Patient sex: M
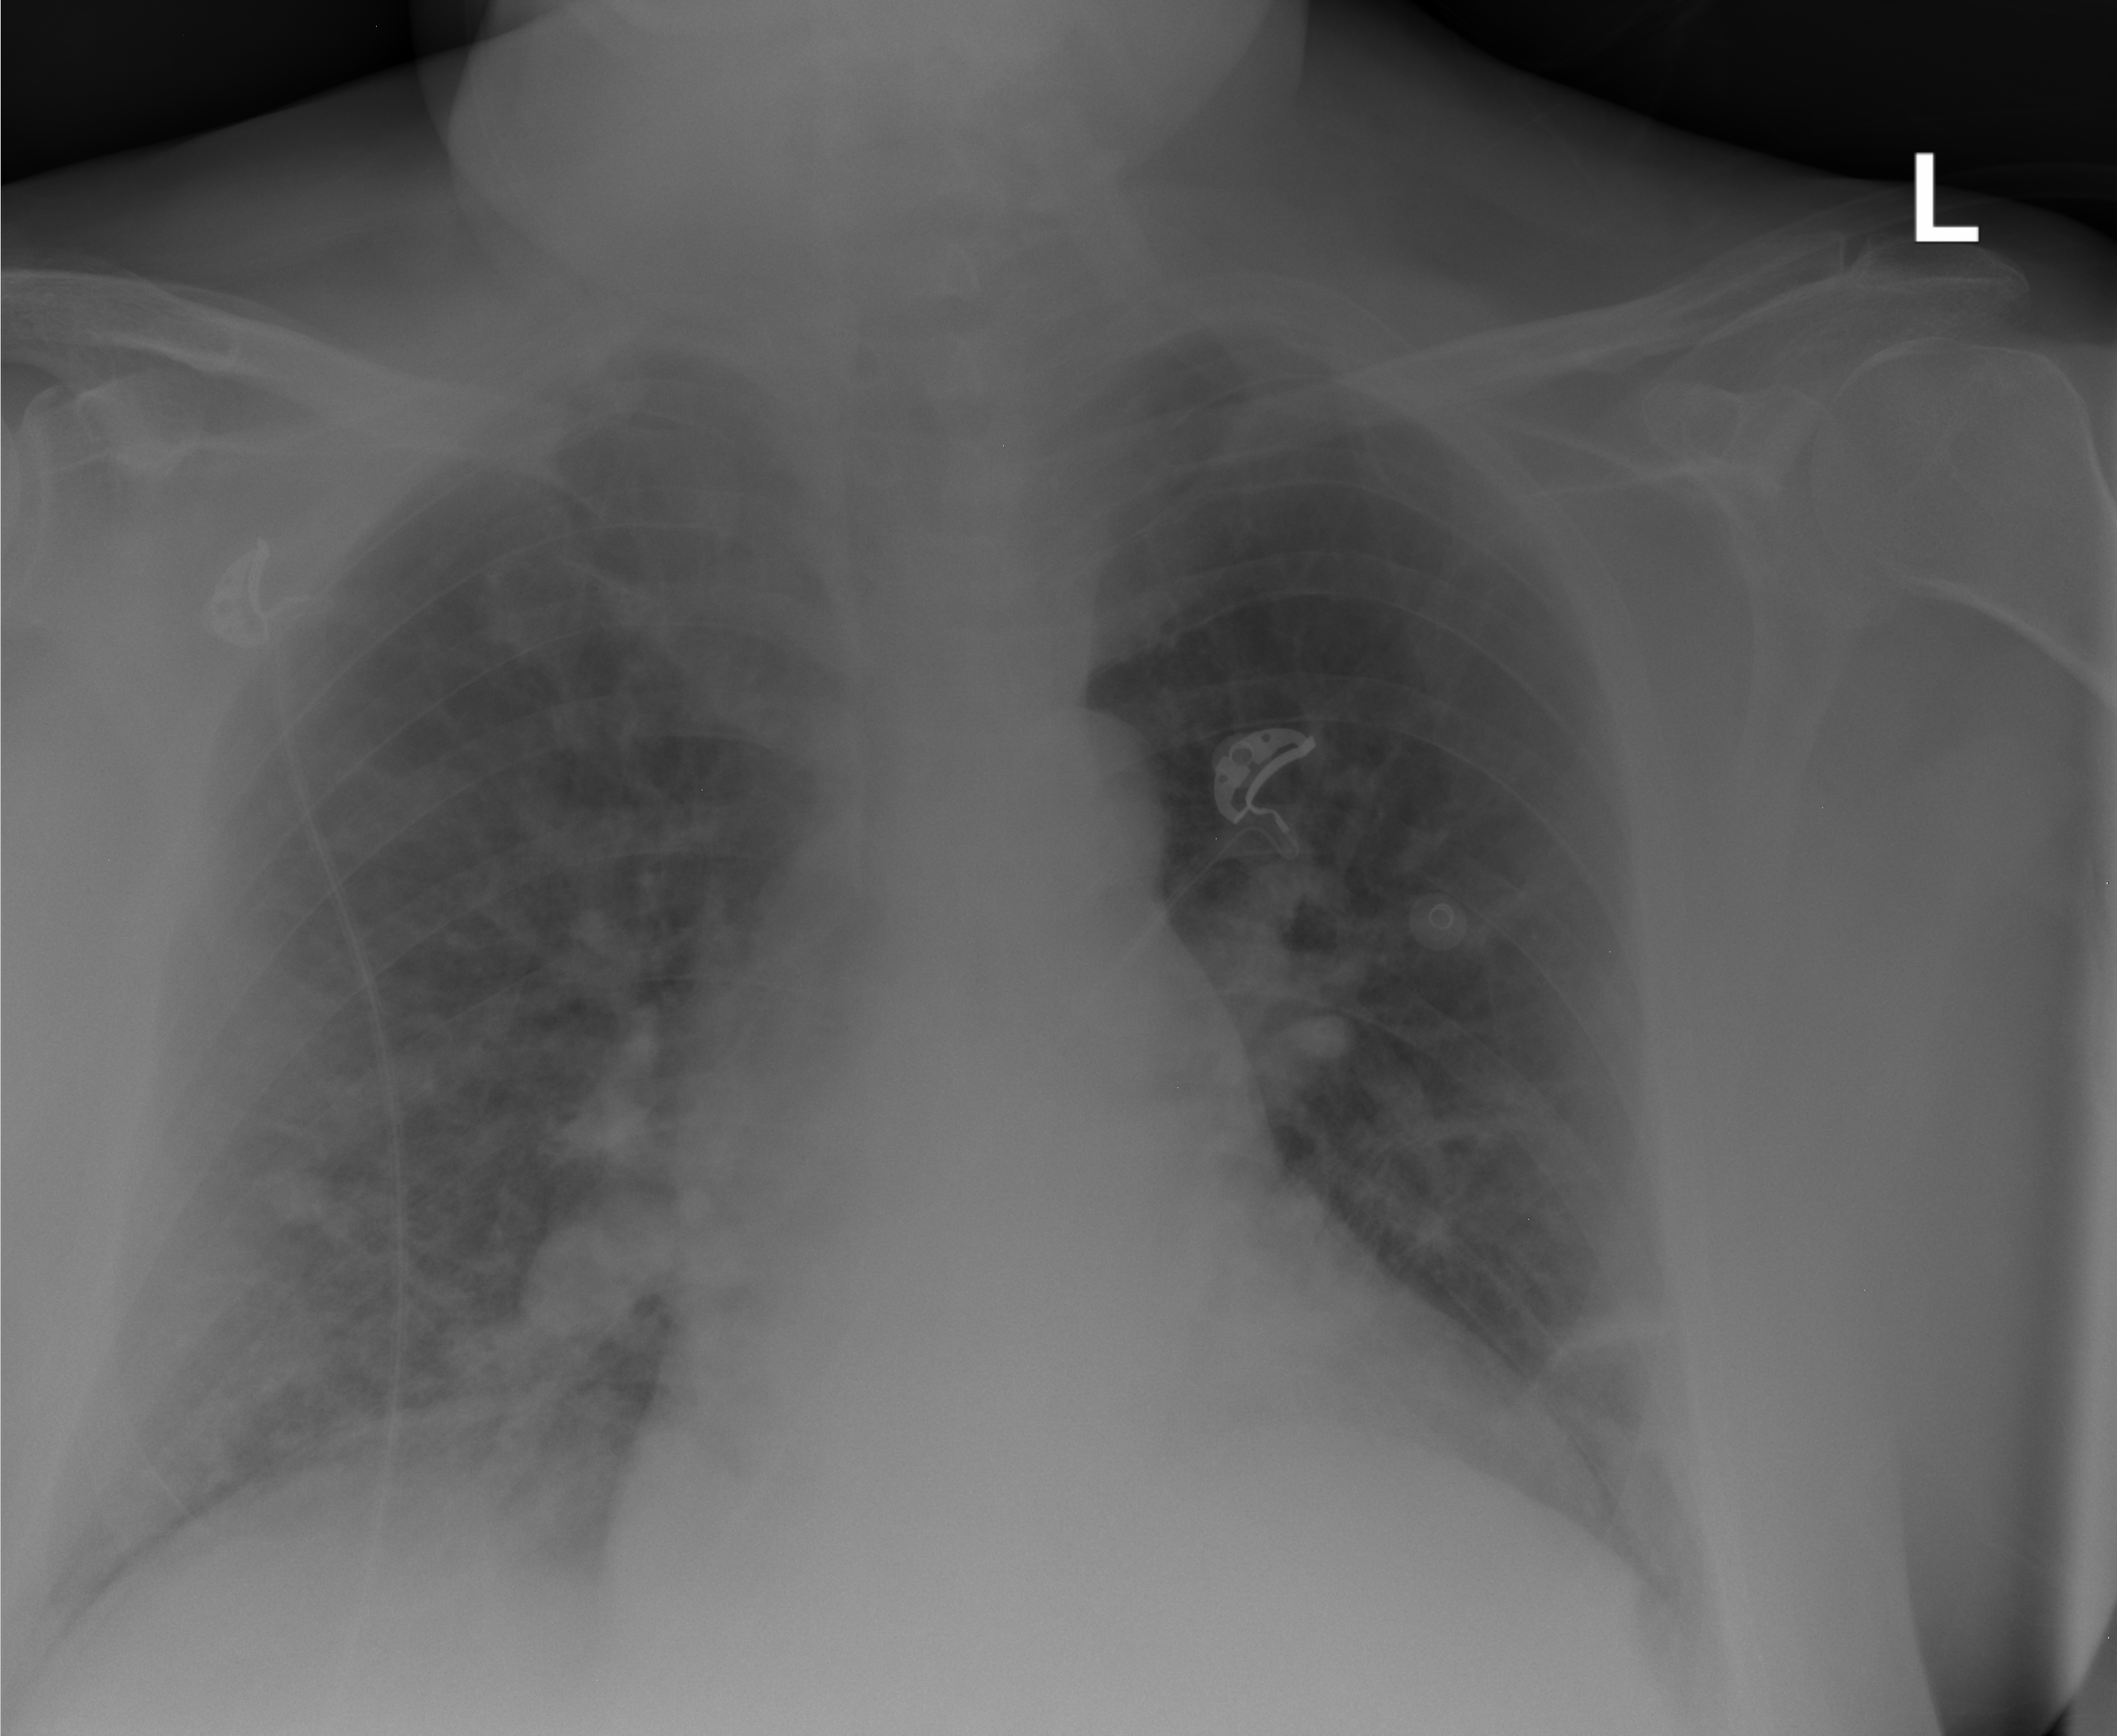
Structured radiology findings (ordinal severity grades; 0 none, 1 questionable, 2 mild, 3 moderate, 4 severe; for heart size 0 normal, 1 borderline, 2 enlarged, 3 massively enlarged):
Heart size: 2
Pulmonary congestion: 2
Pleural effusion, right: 0
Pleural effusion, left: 0
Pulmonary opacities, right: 2
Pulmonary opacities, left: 0
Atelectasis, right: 0
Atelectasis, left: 2